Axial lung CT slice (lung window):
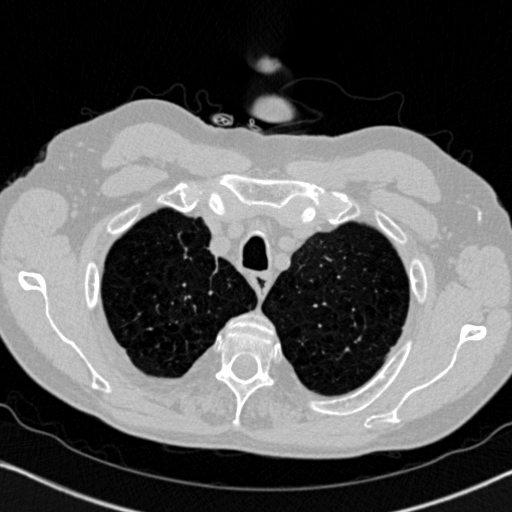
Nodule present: no